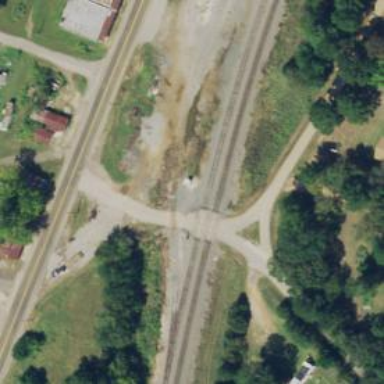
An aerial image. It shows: Level crossing along the railway.